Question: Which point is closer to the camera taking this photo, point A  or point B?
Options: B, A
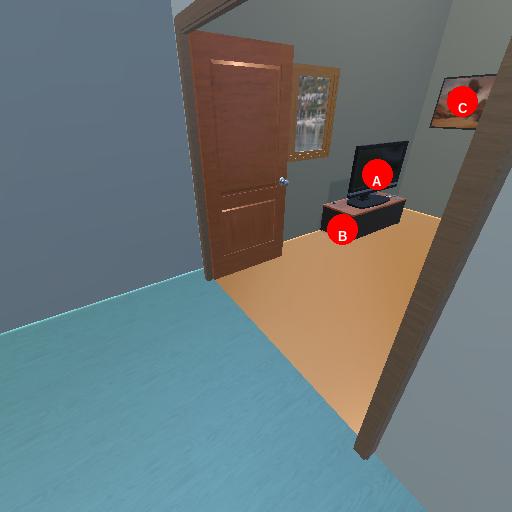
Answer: B